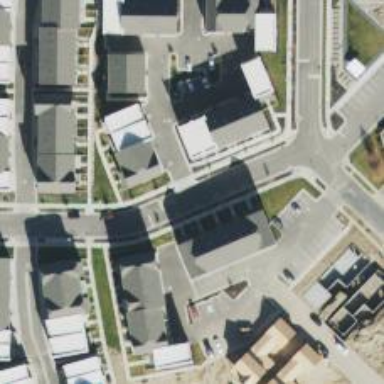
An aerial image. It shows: Residential road.